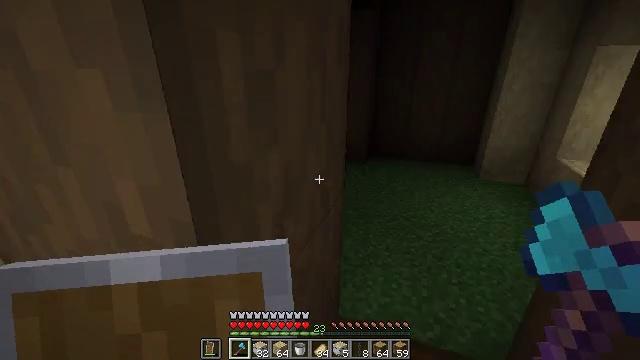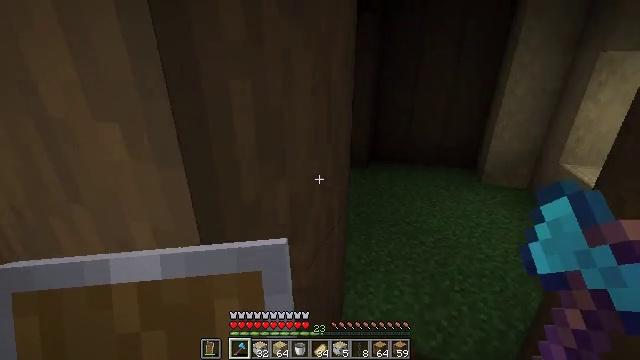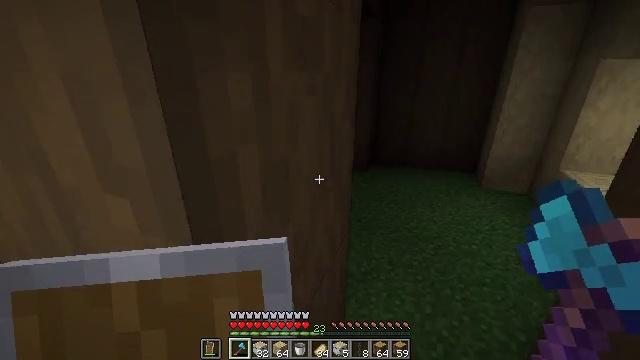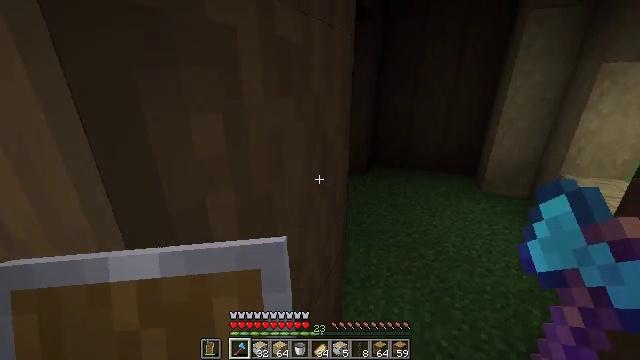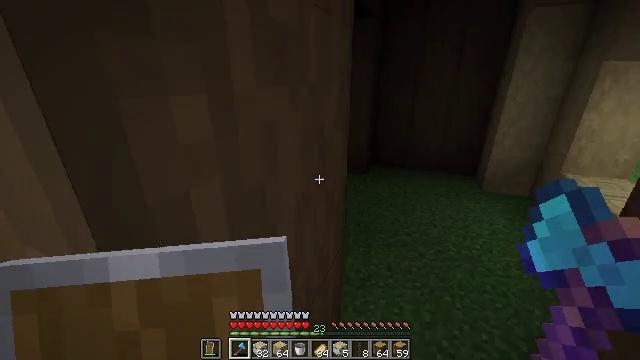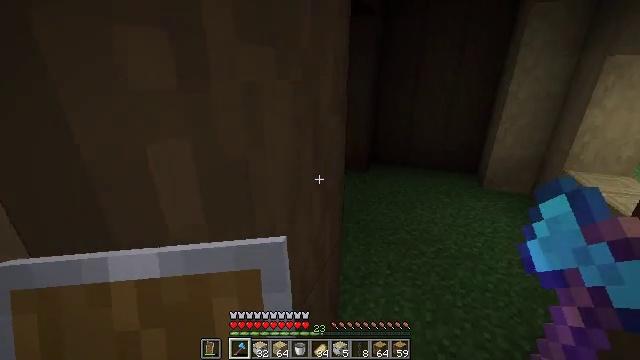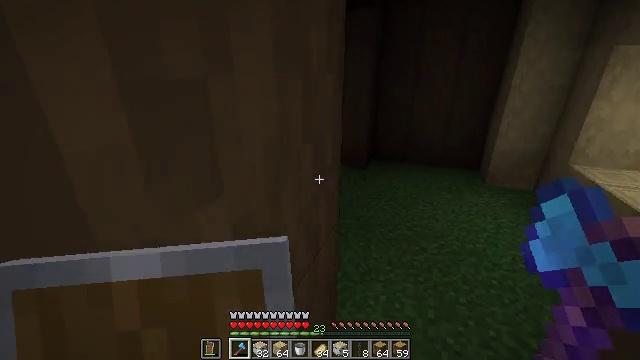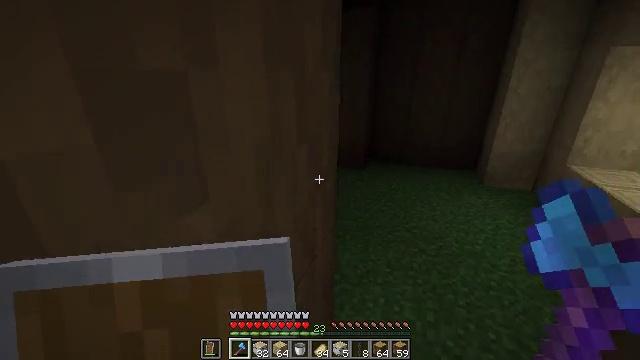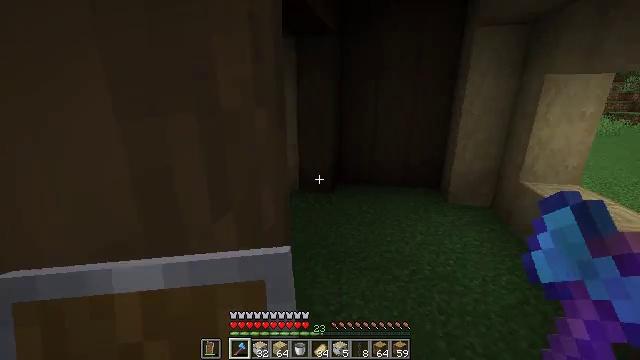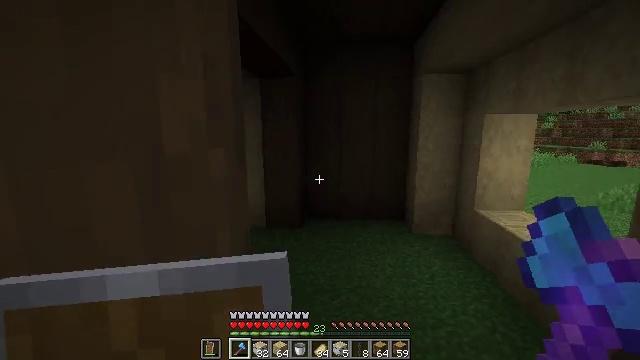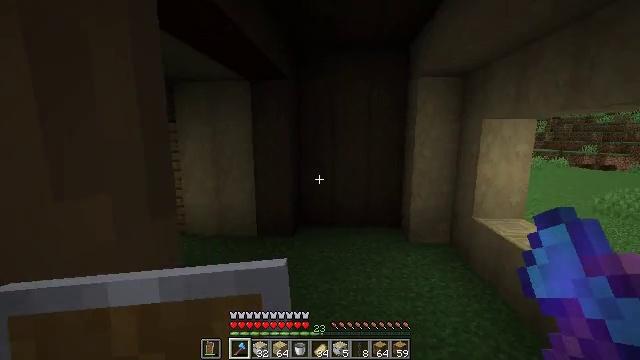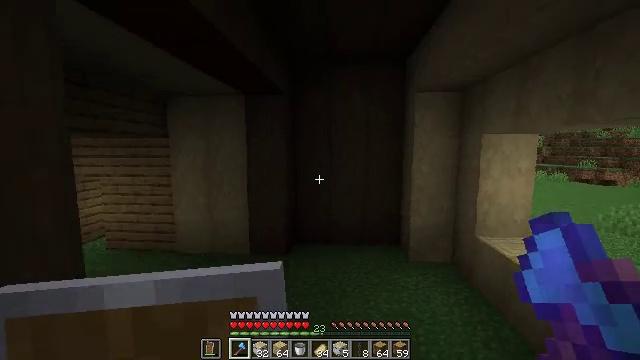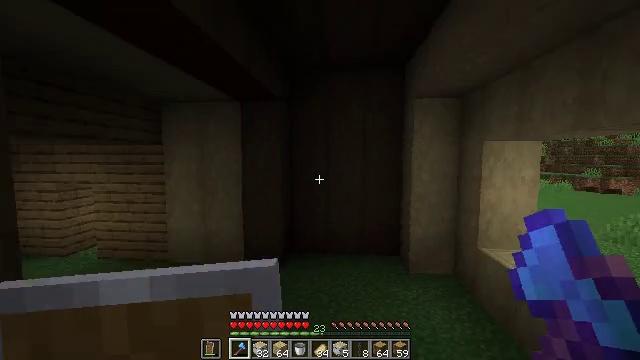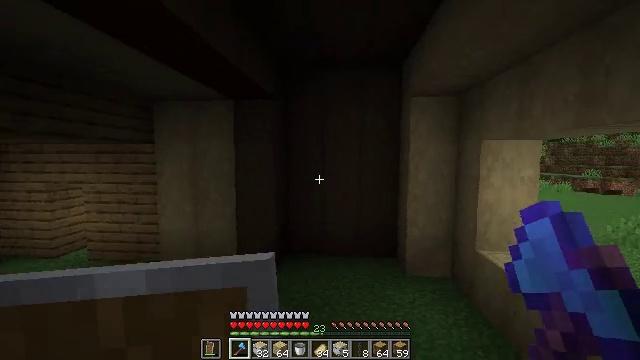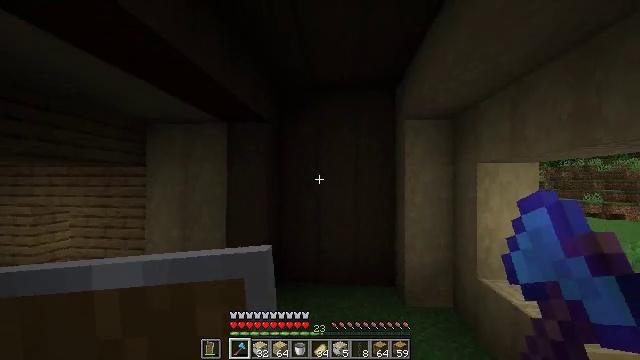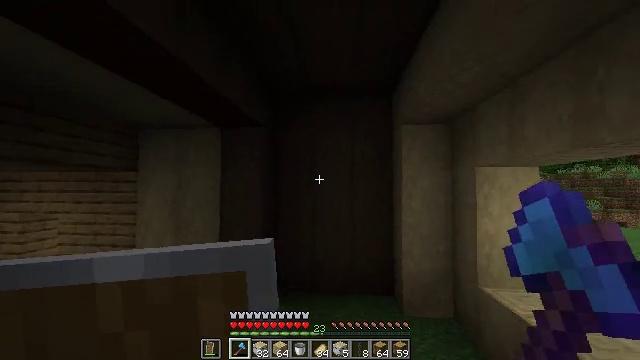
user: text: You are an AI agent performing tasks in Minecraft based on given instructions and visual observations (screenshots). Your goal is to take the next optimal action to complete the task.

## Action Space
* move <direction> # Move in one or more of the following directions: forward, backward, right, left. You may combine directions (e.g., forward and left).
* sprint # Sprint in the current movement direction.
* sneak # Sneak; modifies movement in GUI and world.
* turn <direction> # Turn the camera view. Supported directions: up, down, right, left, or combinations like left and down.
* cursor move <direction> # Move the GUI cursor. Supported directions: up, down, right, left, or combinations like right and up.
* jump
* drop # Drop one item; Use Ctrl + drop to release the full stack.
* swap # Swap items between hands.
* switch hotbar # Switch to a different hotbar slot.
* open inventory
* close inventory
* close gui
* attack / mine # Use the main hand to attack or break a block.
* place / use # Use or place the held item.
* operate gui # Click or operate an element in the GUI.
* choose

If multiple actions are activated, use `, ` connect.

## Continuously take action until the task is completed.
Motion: motion action
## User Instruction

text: Harvest the stripped dark oak log from a tree.
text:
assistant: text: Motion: move forward, jump
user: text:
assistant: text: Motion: move forward, jump
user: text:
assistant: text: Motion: move forward and move left, jump
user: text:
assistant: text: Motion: move forward and move left, jump
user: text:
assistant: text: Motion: move forward and move left, jump
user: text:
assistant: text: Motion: move forward and move left
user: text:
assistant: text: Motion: move forward and move left
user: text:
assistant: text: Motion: move forward, turn right and up
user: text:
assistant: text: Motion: move forward, turn right and up
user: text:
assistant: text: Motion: move forward, turn right
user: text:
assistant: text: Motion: move forward and move right, turn up
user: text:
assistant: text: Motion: move forward and move right, turn up
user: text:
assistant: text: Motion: move forward and move right
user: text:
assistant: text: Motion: move forward and move right, turn up
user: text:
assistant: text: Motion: move forward, turn up
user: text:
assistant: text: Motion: move forward
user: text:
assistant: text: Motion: move forward
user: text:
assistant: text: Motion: move forward
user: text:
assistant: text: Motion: move forward
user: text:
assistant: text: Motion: move forward
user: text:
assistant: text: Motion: move forward, turn up
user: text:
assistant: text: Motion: move forward
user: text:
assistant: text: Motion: move forward
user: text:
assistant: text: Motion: move forward
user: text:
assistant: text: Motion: move forward, turn right and up
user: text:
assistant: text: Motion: move forward
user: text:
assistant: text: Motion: move forward
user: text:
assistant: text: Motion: move forward
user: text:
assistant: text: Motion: move forward, turn left
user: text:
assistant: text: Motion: move forward